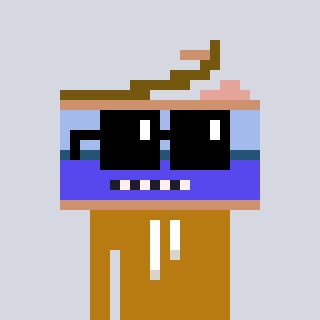
a pixel art character with square black sunglasses, a canned ham-shaped head and a gold-colored body on a cool background